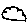
Label: cloud